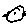
Label: cat